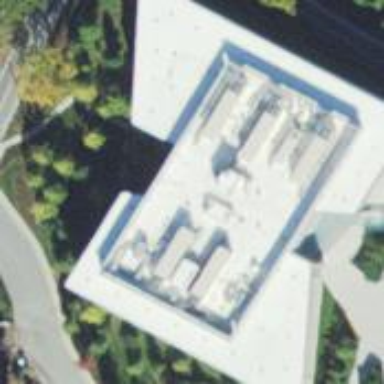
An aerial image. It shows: Commercial building.